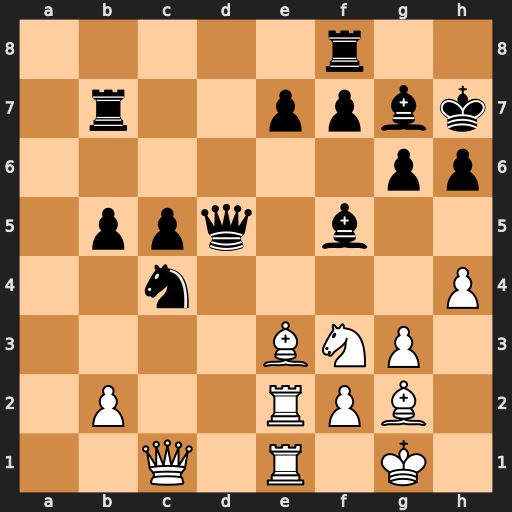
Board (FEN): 5r2/1r2ppbk/6pp/1ppq1b2/2n4P/4BNP1/1P2RPB1/2Q1R1K1
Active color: w
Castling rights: -
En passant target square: -
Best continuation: Ng5+ hxg5 Bxd5